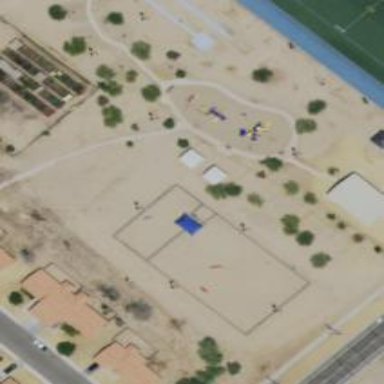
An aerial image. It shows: Dog park for leisure land.